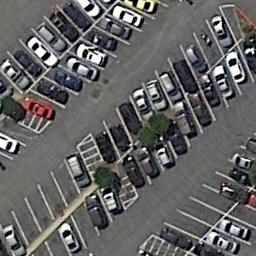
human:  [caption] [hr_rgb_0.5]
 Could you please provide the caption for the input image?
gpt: There are some cars on the parking lot .

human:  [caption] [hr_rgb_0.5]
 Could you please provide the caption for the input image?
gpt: Many cars are in the parking lot .

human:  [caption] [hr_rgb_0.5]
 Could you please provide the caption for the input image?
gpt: The parking lot has some cars arranged neatly in lines .

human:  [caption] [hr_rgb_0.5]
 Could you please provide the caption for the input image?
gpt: Seven rows of cars were parked in the parking lot .

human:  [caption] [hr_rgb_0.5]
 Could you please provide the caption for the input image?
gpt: There are some cars on the parking lot .